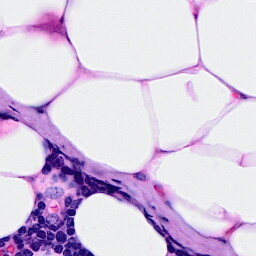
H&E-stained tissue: Breast